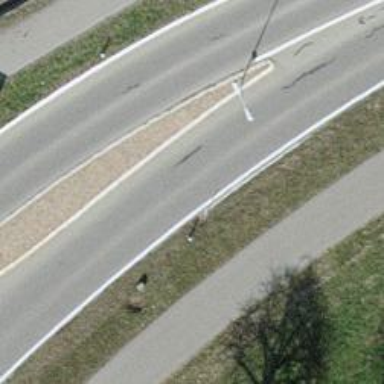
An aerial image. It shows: Secondary road with separate asphalt sidewalks.